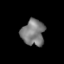
Tissue: lung
Cell type: Epithelial cells
Senescence score: 0.1685
Nuclear area (px): 586
Mean DAPI intensity: 123.995